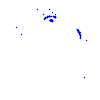
Particle: pion